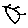
Label: sun